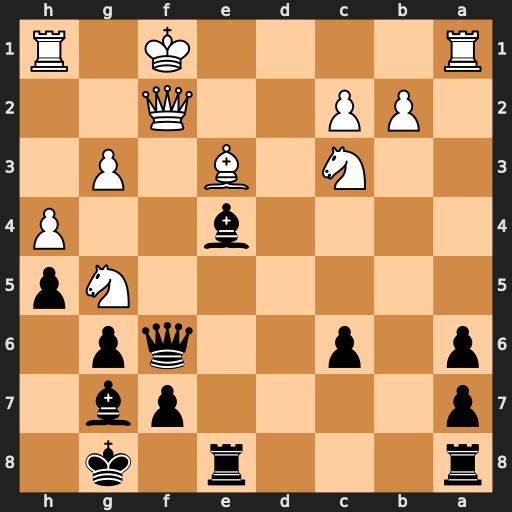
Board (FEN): r3r1k1/p4pb1/p1p2qp1/6Np/4b2P/2N1B1P1/1PP2Q2/R4K1R
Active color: b
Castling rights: -
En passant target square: -
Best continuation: Bxh1 Qxf6 Bxf6